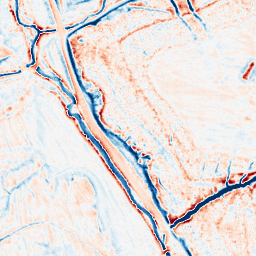
Category: edge_preserving
Decomposition family: anisotropic_diffusion
Decomposition parameters: iterations: 20
kappa: 10
gamma: 0.2
Upsampling method: cubic_mitchell
Upsampling parameters: scale: 8
Upsampling scale: 8